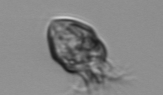
Label: Ciliophora